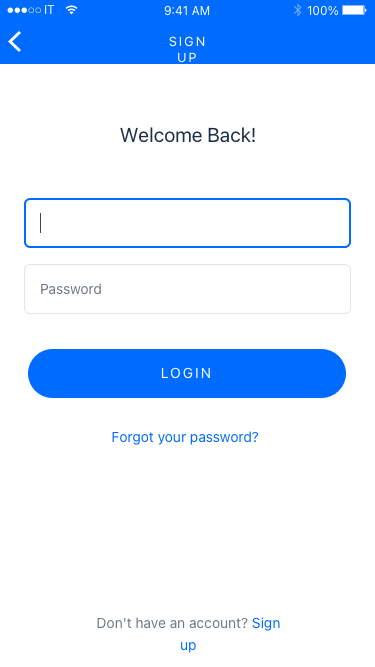
Text in this UI design:
Don't have an account? Sign up
Forgot your password?
LOGIN
Password
Welcome Back!
Sign up
100%
9:41 AM
IT